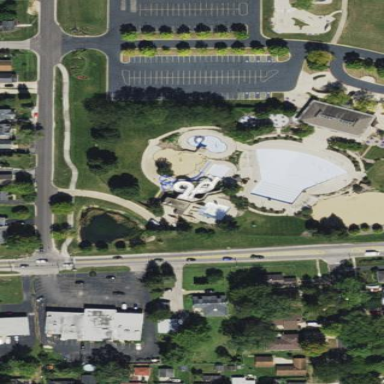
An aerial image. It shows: Water park.